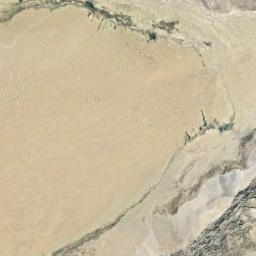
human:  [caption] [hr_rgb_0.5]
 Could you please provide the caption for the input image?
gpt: The white desert is next to the bare land .

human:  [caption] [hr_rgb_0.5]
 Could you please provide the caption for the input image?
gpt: There are many lines in the desert .

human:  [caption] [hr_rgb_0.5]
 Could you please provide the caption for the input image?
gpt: The desert has yellow sand and lots of desert plants and the desert terrain is flat .

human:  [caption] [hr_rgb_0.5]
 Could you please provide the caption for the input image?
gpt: A yellow sandy desert with some black rocks .

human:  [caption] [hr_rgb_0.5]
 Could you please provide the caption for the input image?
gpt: It is a large piece of flat desert beside the brown bare ground .